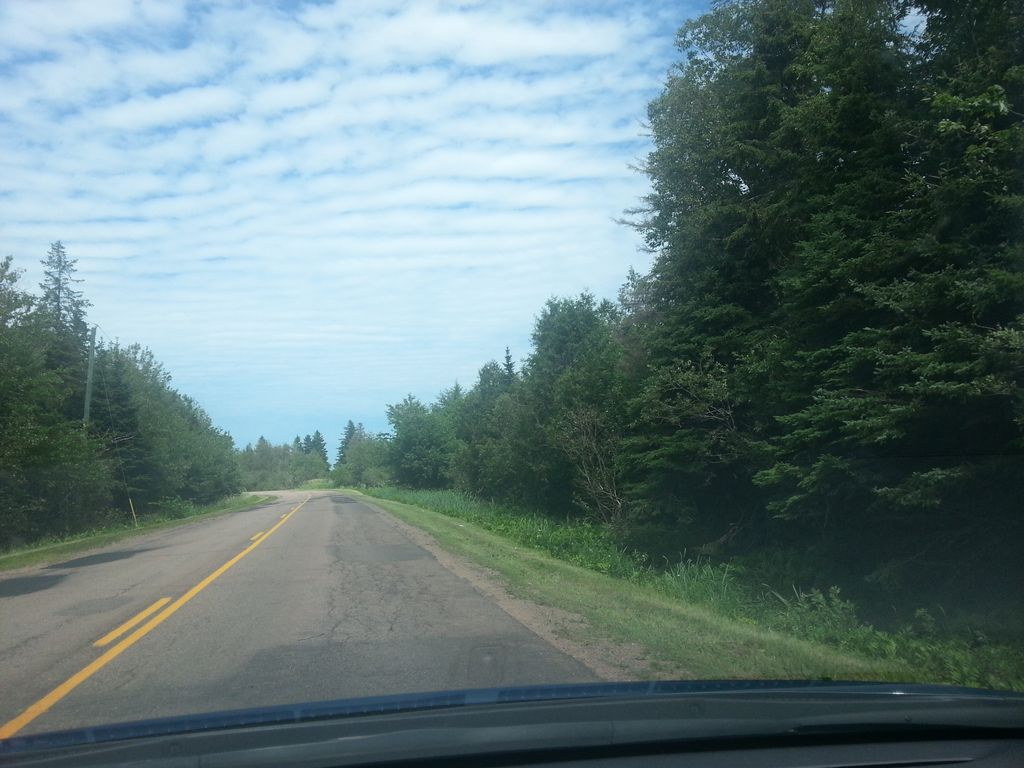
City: charlottetown